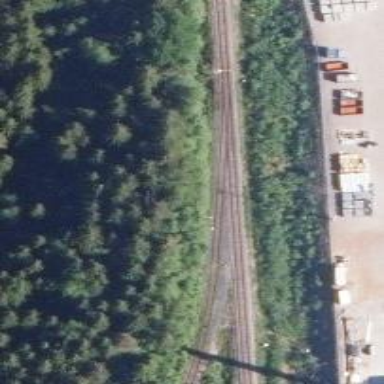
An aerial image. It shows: Wedge used for railway derailment.